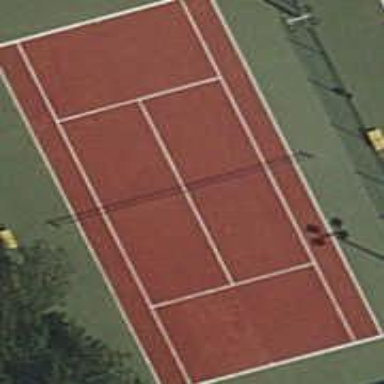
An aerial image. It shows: Tennis court on pitch.